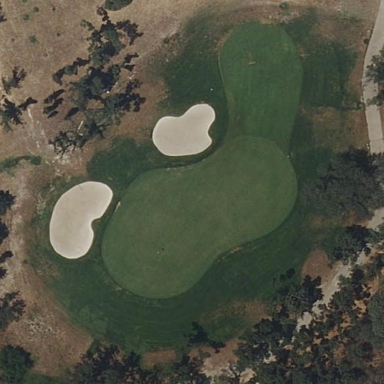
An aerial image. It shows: Grassy area designated as golf fairway.